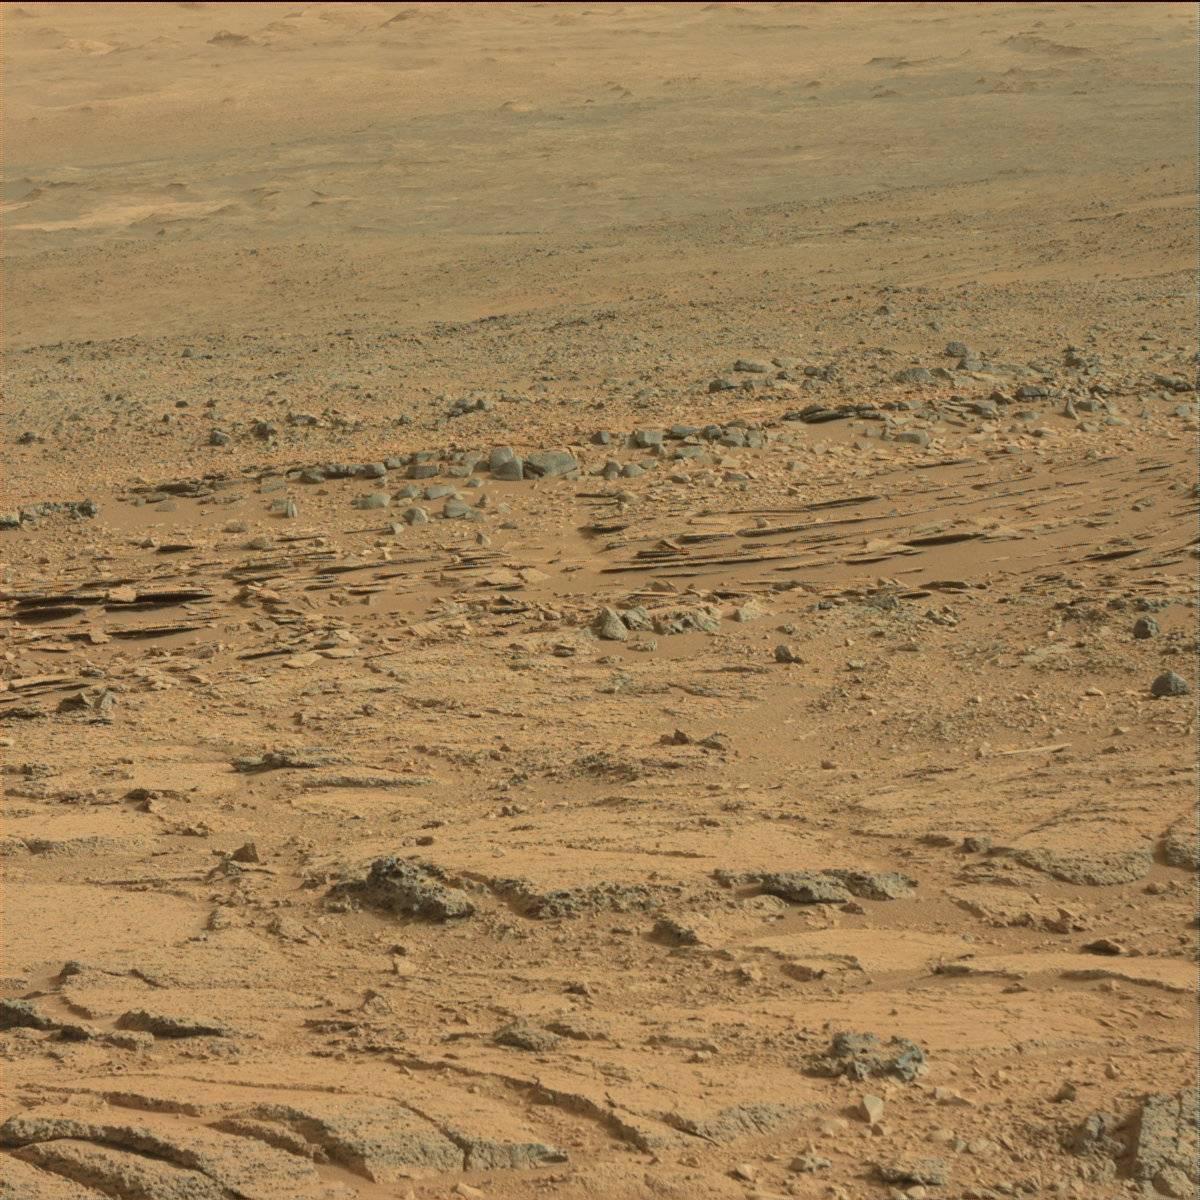
Terrain classes present: Bedrock, Ridge, Sand / Soil